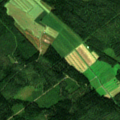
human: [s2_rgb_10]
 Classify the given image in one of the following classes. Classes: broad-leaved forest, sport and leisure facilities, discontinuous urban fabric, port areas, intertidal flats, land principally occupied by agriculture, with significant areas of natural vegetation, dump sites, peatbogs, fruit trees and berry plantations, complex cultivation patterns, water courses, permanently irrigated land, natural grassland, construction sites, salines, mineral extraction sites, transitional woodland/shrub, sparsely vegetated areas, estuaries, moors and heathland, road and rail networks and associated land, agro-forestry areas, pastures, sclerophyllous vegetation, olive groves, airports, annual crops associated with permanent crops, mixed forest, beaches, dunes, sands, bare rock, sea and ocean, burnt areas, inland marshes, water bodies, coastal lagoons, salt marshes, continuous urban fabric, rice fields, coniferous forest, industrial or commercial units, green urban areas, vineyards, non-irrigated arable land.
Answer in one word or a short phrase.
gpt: non-irrigated arable land, coniferous forest, mixed forest